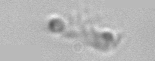
Label: detritus